Question: I have the following code
'''
$.ajax({
url: '@Url.Action("CollectionsBySuburb", "DashBoard")',
data: { Period: 2015 },
success: function (data) {
var catArr = data.map(function (o) { return o.Category; });
var paidArr = data.map(function (o) { return parseInt(o.TotalTax + o.TotalArrears + o.TotalDiscount); });
var outArr = data.map(function (o) { return parseInt(o.TotalBillAmount - (o.TotalTax + o.TotalArrears + o.TotalDiscount)); });
$('#CollectionsBySuburb').highcharts({
chart: {
type: 'bar',
events: {
click: function () {
alert();
}
}
},
credits: {
enabled: false
},
colors: ["#62BD00", "#FA1B02"],
title: {
text: 'Amount Collection By Suburb'
},
xAxis: {
categories: catArr
},
yAxis: {
min: 0,
title: {
text: 'Amount ( '' )'
}
},
legend: {
reversed: true
},
plotOptions: {
series: {
stacking: 'normal'
}
},
tooltip: {
pointFormat: '<span style="color:{point.color}">{series.name}</span>: GHC| <b>{point.y}</b>'
},
series: [{
name: 'Paid',
data: paidArr
}, {
name: 'Outstanding',
data: outArr
}]
});
}
});
$.ajax({
//Rendering other chart here
});
$.ajax({
//Rendering other chart here
});
$.ajax({
//Rendering other chart here
});
$.ajax({
//Rendering other chart here
});
'''
So now my requirement is since I have multiple charts when I click on Print Button I want to check if a chart is present if present then enabling the options to so that user can download it else hiding the options to download. I tried using different ways but cannot do it. Any help is appreciated.

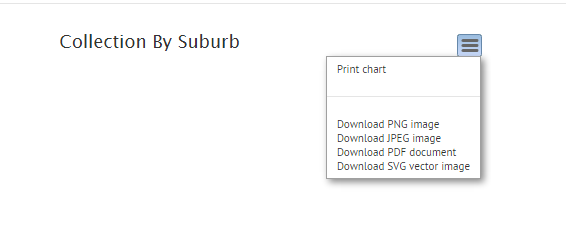
Answer: You can catch <URL>;' function.
'''
events: {
legendItemClick: function () {
var series = this.chart.series,
index = this.index,
allHidden = this.visible ? false : true;
$.each(series, function(i, serie){
if(serie.visible && i !== index)
allHidden = true;
});
if(!allHidden) {
this.chart.exportSVGElements[0].hide();
} else {
this.chart.exportSVGElements[0].show();
}
}
}
'''
Example: <URL>